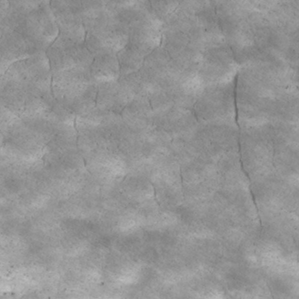
Label: non_frost